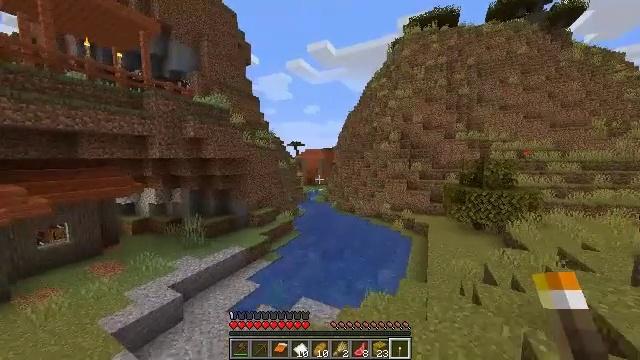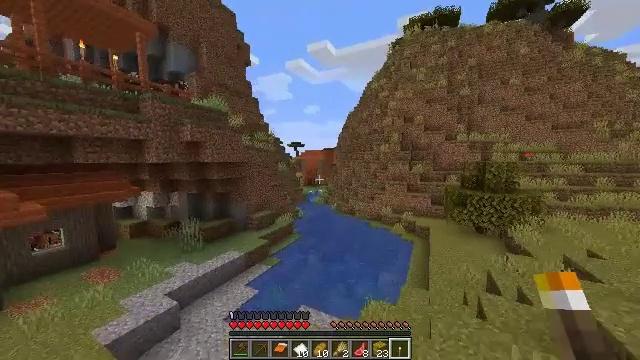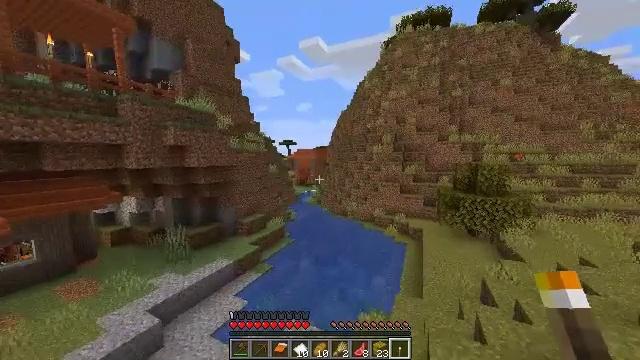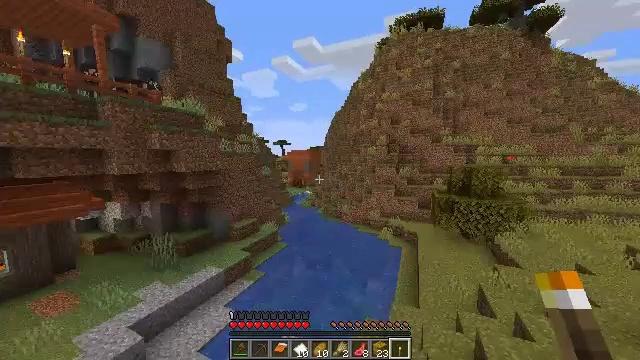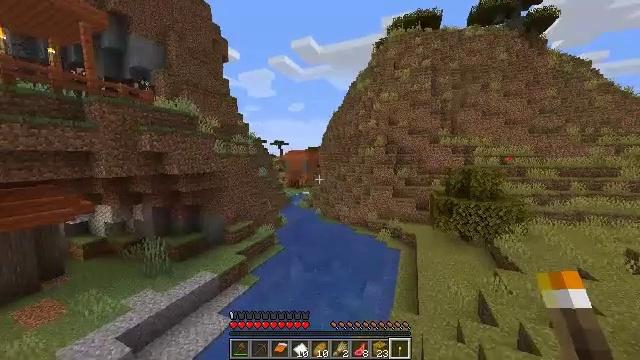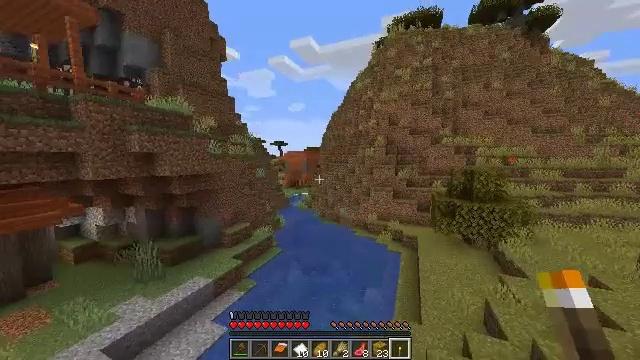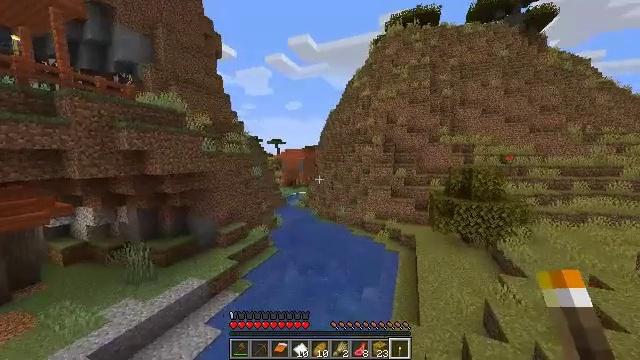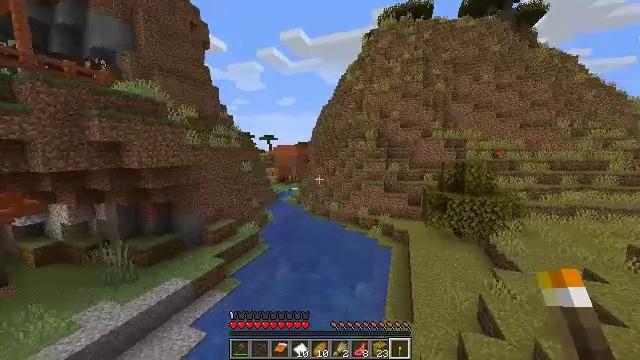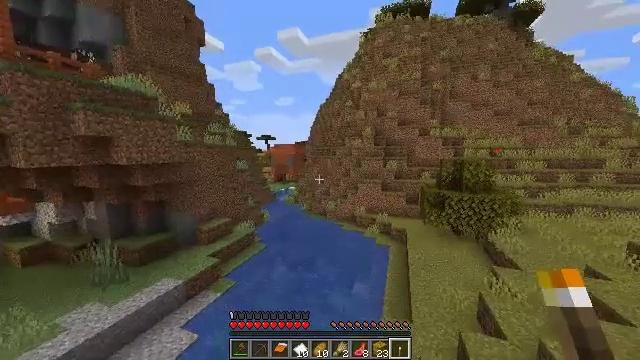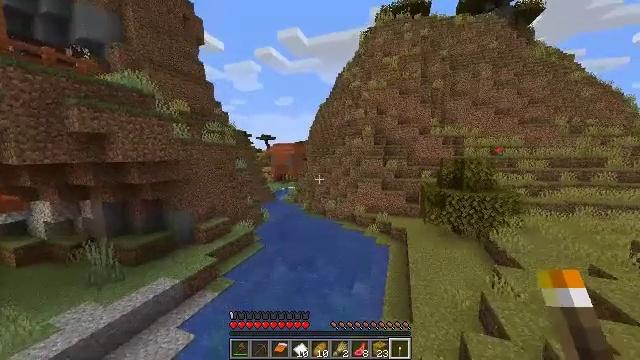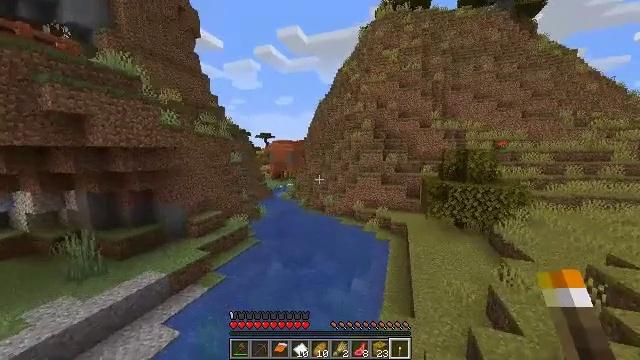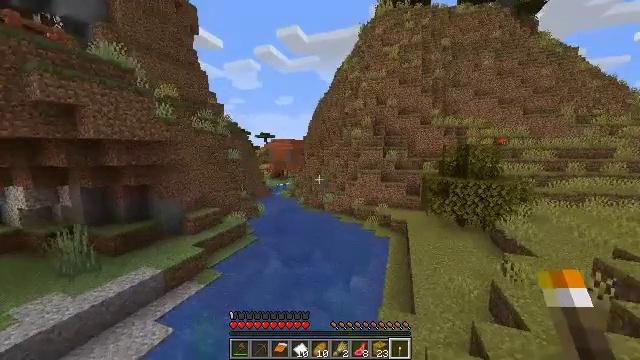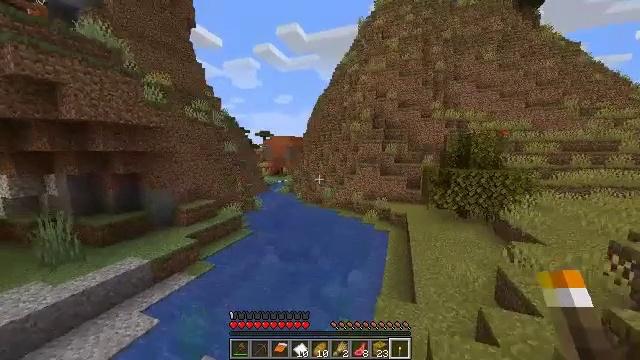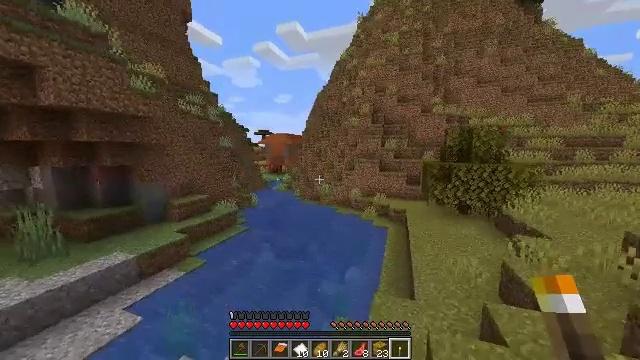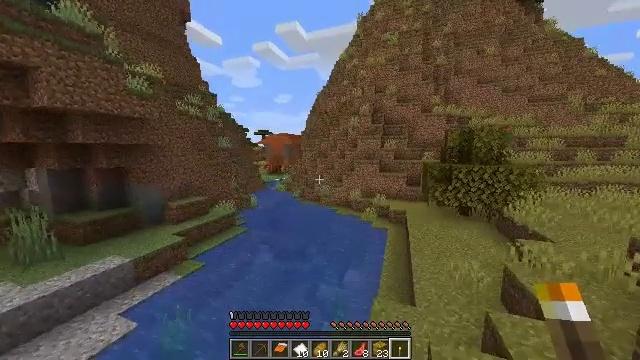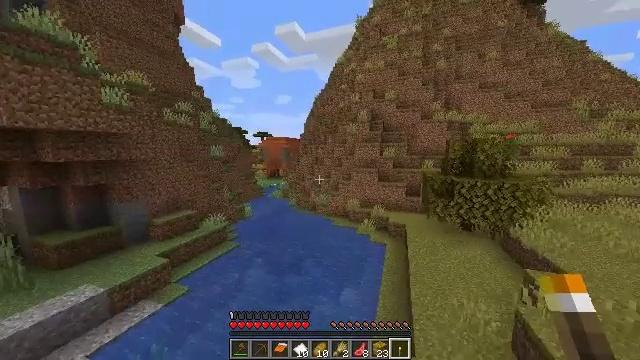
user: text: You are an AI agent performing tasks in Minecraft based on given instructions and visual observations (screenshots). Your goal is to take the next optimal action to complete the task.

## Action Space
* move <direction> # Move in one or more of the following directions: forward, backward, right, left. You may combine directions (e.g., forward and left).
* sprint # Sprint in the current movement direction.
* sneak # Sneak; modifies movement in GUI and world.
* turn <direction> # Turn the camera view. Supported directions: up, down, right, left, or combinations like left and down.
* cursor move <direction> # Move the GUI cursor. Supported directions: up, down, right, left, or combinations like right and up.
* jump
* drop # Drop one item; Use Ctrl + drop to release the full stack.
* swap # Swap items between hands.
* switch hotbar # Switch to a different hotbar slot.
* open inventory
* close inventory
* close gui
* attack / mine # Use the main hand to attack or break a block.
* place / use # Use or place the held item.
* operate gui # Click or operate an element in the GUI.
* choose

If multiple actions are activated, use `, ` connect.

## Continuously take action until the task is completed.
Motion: motion action
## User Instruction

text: Mine the blast furnace.
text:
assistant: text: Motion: move forward and move right, jump
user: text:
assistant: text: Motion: move forward and move right, turn right, jump
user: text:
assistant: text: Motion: move forward and move right, turn right, jump
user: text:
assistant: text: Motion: move forward and move right, jump
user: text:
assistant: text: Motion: move forward and move right, jump
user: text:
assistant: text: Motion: move forward and move right, jump
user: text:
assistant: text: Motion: move forward and move right, turn right, jump
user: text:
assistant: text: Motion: move forward and move right, jump
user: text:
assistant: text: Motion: move forward and move right, jump
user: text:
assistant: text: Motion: move forward and move right, jump
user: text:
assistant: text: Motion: move forward and move right, jump
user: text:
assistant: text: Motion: move forward and move right, jump
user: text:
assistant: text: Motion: move forward and move right, jump
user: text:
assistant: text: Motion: move forward and move right, jump
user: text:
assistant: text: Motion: move forward and move right, jump
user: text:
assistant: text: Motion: move forward and move right, jump
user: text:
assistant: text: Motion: move forward and move right, jump
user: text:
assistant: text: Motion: move forward and move right, jump
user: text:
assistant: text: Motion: move forward and move right, jump
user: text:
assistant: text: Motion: move forward and move right, jump
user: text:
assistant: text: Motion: move forward and move right, jump
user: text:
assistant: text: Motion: move forward and move right, jump
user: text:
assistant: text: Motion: move forward and move right, jump
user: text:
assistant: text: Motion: move forward and move right, jump
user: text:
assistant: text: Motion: move forward and move right, jump
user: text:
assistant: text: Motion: move forward and move right, jump
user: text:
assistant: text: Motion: move forward and move right, jump
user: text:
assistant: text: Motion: move forward, turn left, jump
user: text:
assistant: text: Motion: move forward, turn left, jump
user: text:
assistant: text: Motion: move forward, jump